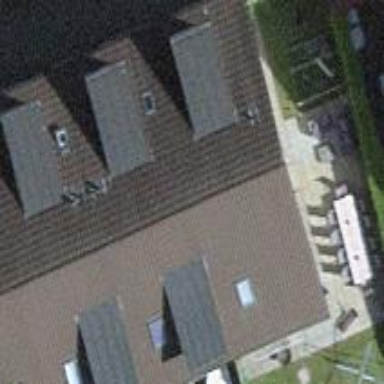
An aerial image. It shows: Residential building with gabled roof.